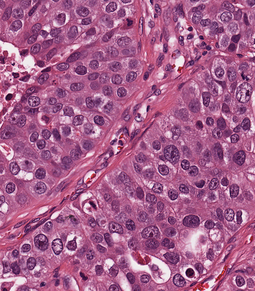
Tumor epithelial tissue: yes
Tumor-associated stroma tissue: yes
Normal tissue: no